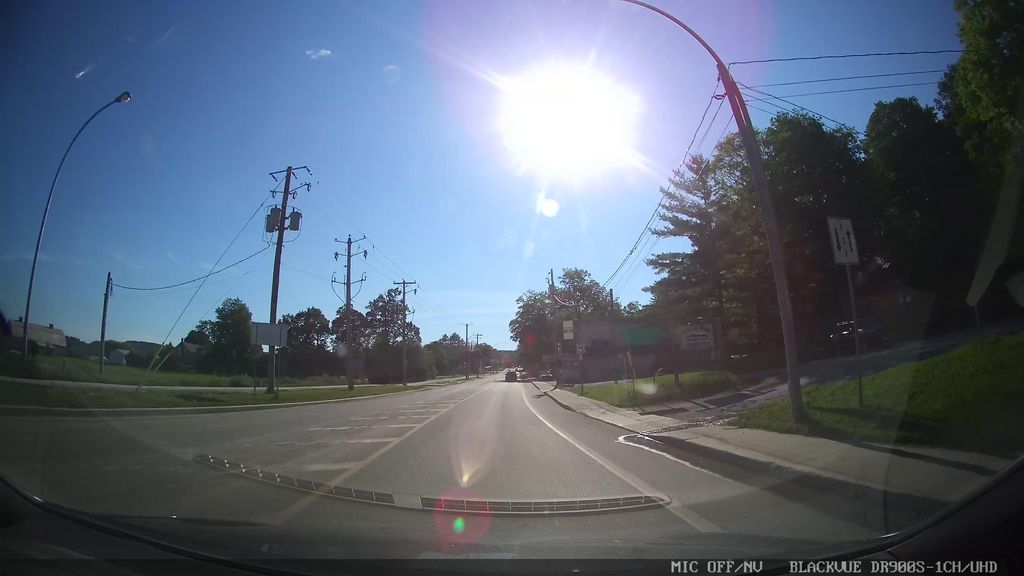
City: ottawa-gatineau